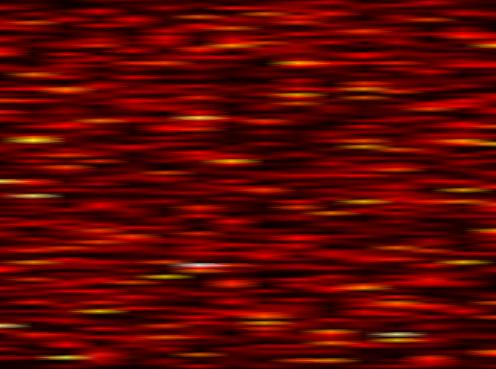
Label: UFMC